Field crop: maize
Growth stage: 1
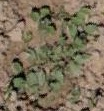
Species: convolvulus